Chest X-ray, PA view. Patient: 56 years old, sex F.
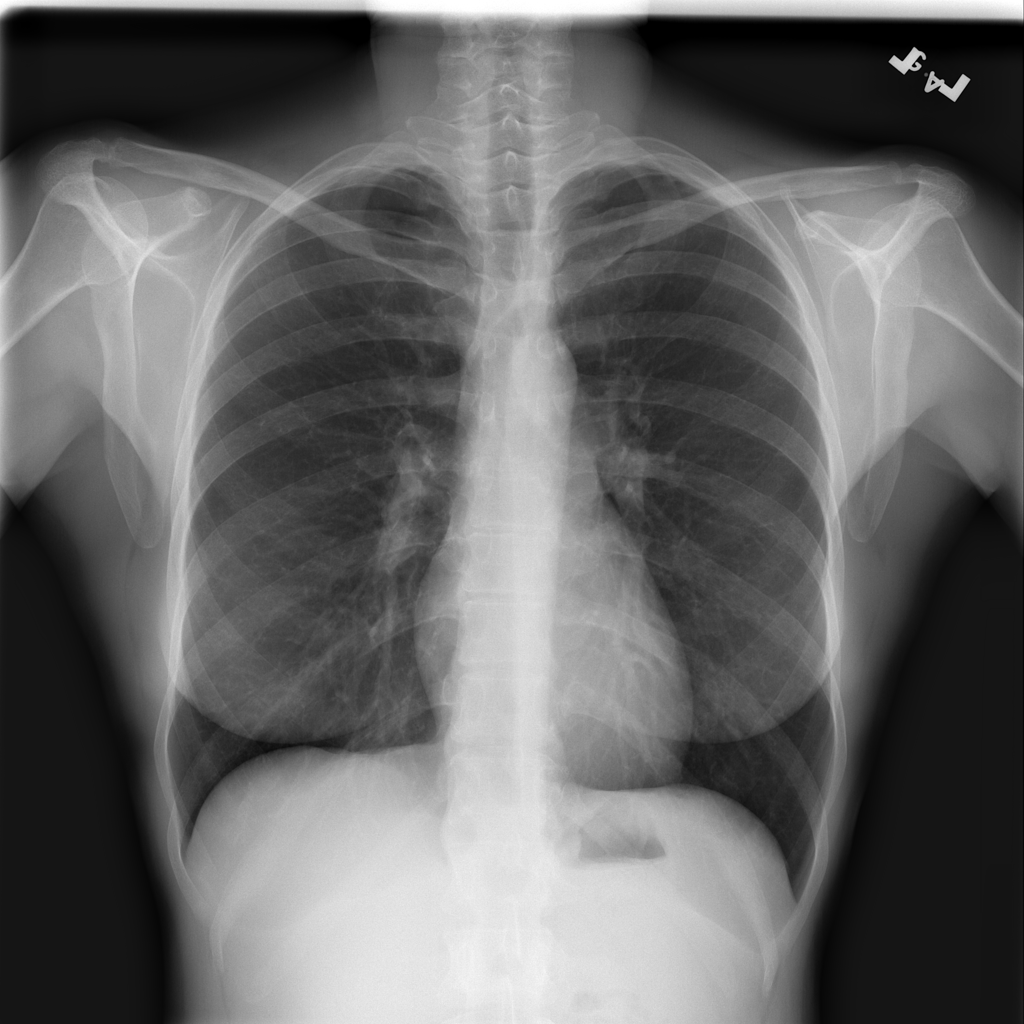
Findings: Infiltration